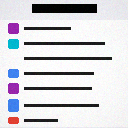
Screen state: on